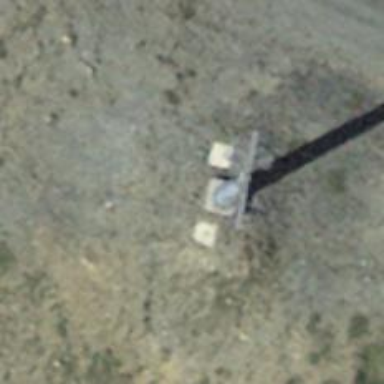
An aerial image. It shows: Pylon for aerialway.